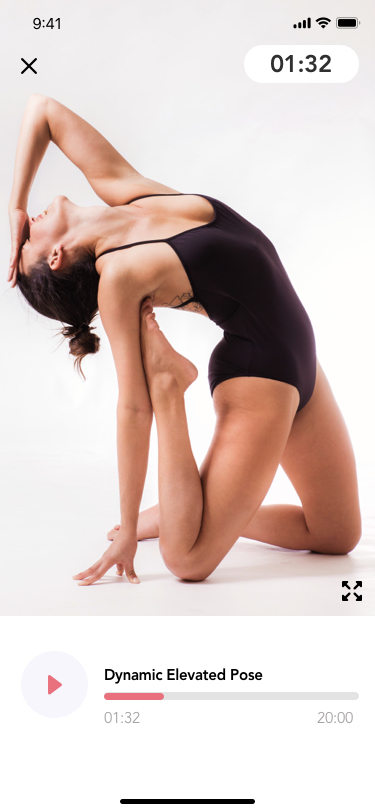
Text in this UI design:
Dynamic Elevated Pose
01:32
20:00
01:32